Field crop: maize
Growth stage: 2
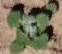
Species: chenopodium